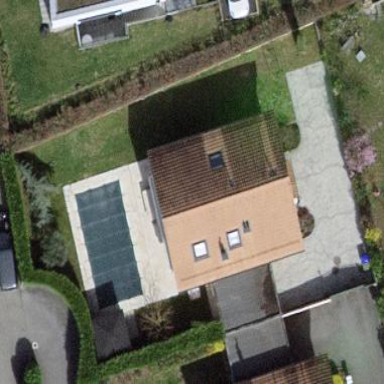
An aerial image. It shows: Garden enclosed by fence.